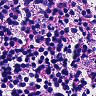
Metastatic tissue present: no